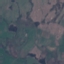
Land use / land cover class: Pasture